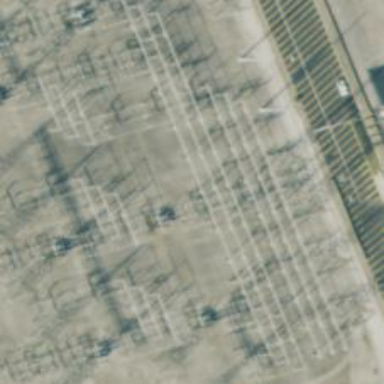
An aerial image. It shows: Switch for power supply.